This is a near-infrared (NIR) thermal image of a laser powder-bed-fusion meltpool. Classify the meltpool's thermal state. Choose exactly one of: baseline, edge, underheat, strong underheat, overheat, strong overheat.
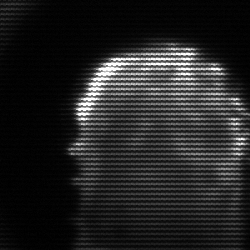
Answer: baseline